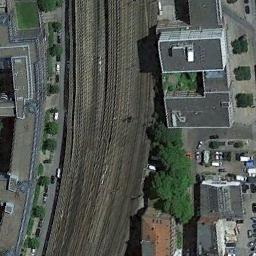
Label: railway